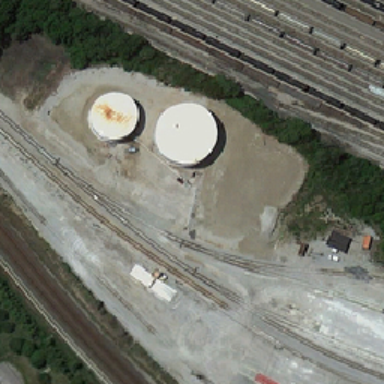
The two reservoirs are close to some green trees and several railways .